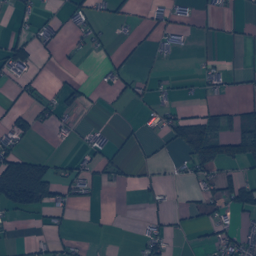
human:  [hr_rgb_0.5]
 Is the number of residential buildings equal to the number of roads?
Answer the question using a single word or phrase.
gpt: no

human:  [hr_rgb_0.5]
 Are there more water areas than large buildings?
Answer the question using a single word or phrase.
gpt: no

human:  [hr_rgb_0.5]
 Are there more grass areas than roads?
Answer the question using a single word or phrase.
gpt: yes

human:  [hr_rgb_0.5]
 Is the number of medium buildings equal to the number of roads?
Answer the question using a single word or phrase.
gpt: no

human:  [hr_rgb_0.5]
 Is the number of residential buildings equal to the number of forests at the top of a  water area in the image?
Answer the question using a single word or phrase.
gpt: no

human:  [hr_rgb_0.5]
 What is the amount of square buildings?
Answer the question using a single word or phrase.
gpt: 4

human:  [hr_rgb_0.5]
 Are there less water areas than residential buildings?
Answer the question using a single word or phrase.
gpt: yes

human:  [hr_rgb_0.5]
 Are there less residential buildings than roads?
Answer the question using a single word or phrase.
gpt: no

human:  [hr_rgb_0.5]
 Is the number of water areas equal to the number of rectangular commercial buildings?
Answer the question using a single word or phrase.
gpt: no

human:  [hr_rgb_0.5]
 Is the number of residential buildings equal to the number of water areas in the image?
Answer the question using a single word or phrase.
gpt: no

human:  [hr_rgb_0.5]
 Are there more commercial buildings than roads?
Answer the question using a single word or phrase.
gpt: no

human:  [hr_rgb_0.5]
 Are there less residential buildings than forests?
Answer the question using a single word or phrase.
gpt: no

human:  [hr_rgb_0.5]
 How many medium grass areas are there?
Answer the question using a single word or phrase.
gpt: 23

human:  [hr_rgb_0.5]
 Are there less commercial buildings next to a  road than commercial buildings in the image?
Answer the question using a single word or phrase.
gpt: no

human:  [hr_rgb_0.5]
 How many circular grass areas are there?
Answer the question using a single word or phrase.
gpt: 0

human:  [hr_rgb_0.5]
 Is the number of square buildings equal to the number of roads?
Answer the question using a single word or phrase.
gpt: no

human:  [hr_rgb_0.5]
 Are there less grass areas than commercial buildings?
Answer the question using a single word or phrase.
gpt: no

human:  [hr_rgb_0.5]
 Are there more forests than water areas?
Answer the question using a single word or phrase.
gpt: yes

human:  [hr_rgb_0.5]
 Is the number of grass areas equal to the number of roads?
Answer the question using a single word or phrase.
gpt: no

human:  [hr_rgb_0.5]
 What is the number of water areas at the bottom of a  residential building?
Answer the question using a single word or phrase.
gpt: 6

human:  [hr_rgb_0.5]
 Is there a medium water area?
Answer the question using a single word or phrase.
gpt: yes

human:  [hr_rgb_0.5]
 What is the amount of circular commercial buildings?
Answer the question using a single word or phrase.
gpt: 1

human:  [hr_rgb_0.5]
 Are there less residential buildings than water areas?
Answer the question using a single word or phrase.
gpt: no

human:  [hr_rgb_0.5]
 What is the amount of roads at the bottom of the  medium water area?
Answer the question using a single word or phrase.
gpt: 61

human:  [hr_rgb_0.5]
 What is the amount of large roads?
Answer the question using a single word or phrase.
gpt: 0

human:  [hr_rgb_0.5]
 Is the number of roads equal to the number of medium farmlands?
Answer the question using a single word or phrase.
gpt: no

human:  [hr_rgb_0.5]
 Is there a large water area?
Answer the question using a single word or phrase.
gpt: no

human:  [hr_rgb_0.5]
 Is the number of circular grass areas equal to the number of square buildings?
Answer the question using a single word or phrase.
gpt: no

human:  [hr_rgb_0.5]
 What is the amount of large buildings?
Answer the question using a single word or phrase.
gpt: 9

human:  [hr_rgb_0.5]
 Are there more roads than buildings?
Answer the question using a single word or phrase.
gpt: no

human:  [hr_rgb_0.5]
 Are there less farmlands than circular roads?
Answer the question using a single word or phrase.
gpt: no

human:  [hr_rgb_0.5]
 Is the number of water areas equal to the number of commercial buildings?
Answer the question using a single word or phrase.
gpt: no

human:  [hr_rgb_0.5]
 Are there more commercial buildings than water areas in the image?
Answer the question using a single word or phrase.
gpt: yes

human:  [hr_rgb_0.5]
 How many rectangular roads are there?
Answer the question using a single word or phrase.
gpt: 0

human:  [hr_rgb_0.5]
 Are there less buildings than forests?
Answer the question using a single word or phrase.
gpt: no

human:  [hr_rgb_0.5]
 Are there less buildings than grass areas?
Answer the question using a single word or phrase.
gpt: no